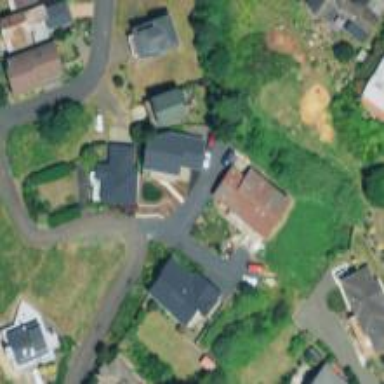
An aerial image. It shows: Living street.